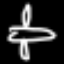
Label: airplane